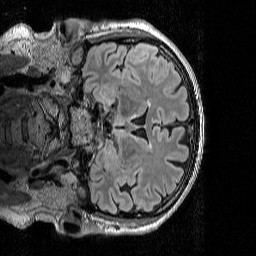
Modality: T2w
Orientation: coronal
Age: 65
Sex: male
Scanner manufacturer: siemens
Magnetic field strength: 3 T
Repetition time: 5 s
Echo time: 0.386 s